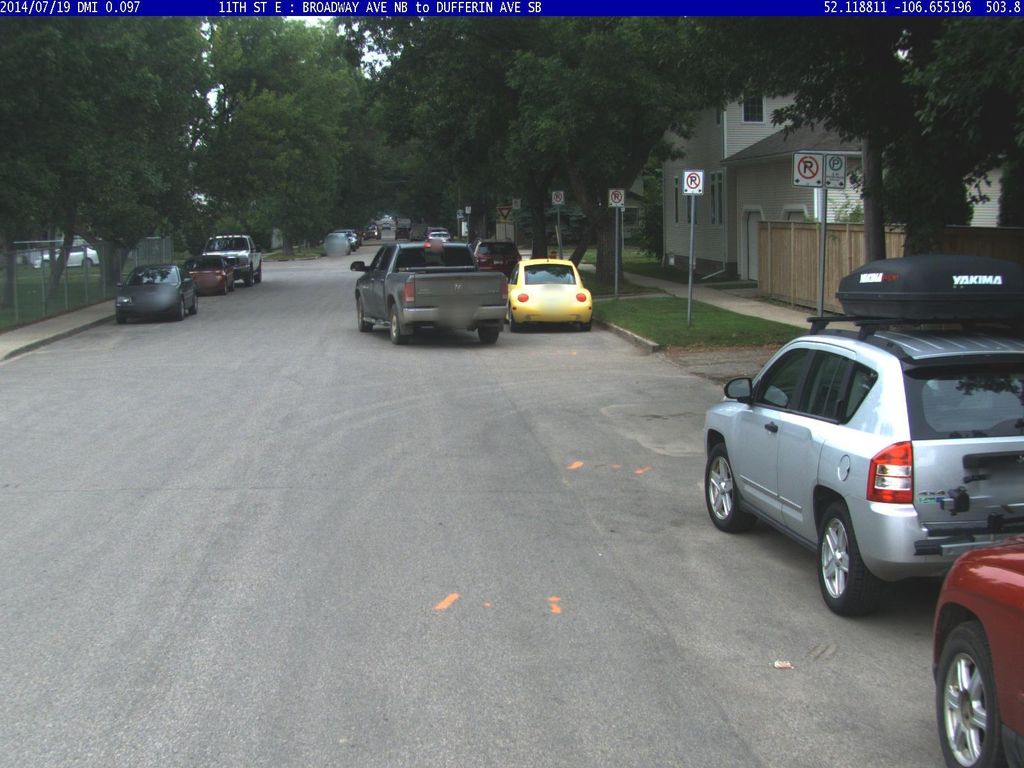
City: saskatoon